Current action and preconditions to check: path_clear

Your task: For each precondition in the list above, predict whether it will hold at this action.

Consider the current scene as observed from the mobile robot's camera, and analyze the predicted future states of all dynamic agents (e.g., people, animals, vehicles, or any moving entities) within the NEXT SECOND.

IMPORTANT: Only answer "very likely" if you are absolutely certain—based on strong, clear evidence—that a dynamic agent will violate the precondition in the predicted future state. Do NOT answer "very likely" for unlikely, ambiguous, or low-probability risks.

Ask yourself for each precondition: Is there a high probability, with clear and convincing evidence, that the predicted future states of any dynamic agent will interfere with the predicted future state of the currently executing action within the NEXT SECOND, causing that precondition to fail?

Assess the risk level based on these predictions. Use "likely" or "very likely" if motions create a clear risk of interference.

Use "neutral" or "improbable" if agents are nearby but their predicted paths are clearly diverging or non-conflicting.

Failure Risk Categories: "very improbable", "improbable", "neutral", "likely", "very likely"

Answer Format: Output ONLY the probability_of_failure value from these categories: "very improbable", "improbable", "neutral", "likely", "very likely"

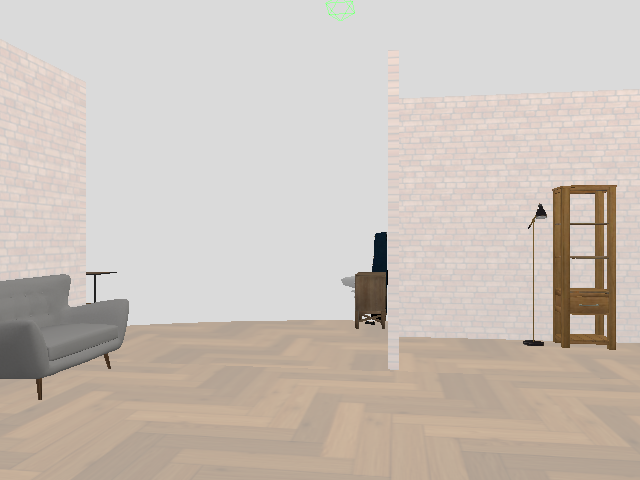

Answer: very improbable